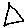
Label: triangle